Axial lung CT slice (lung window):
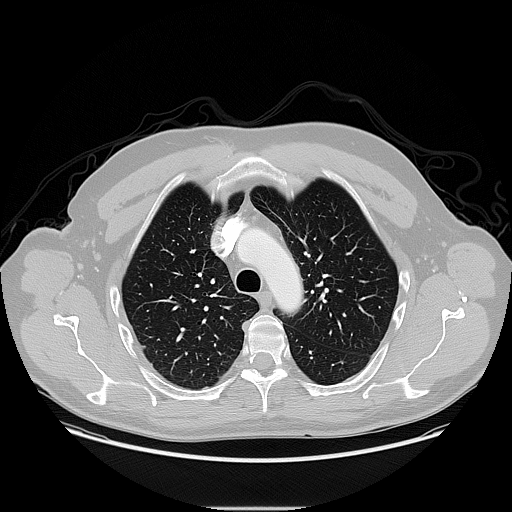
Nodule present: no